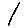
Label: line